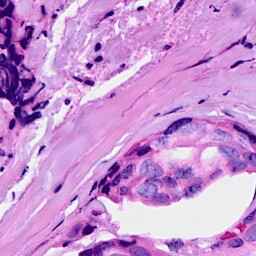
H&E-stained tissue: Breast